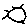
Label: sun